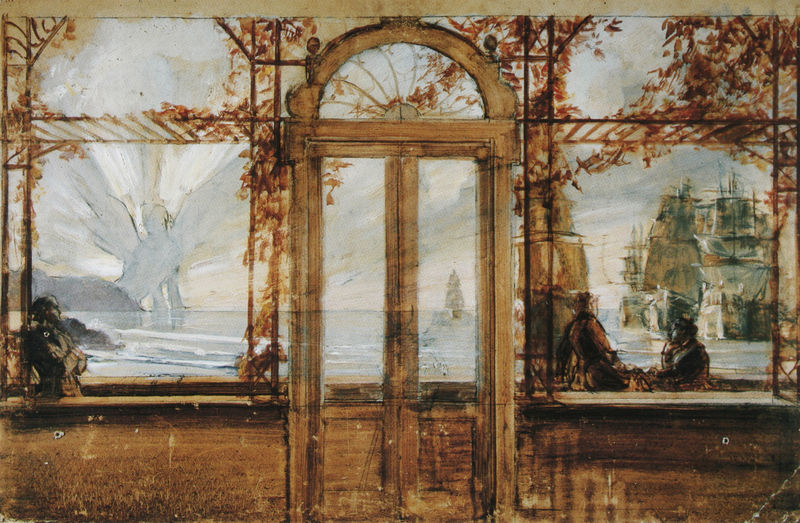
Titel: Wanddekoration
Künstler: Clara von Rappard
Standort: Bern
Institution: Kunstmuseum
Schlagwörter: baum, berg, blau, blätter, dunkel, flügel, himmel, mann, meer, wasser, wolken, aquarell, bäume, frauen, grün, menschen, ocker, see, ufer, äste, braun, fenster, frau, glas, grau, hell, hintergrund, holz, licht, männer, raum, schwarz, skizze, tür, unterhalten, weiss, ausblick, blick, haus, beige, leute, malerei, wand, architektur, rahmen, taube, türbogen, ast, ferne, horizont, horizontlinie, hügel, sonnenaufgang, weite, sonne, insel, sitzend, stehend, paar, personen, pflanzen, boot, boote, garten, ranken, aussicht, balkon, terrasse, küste, schiff, schiffe, segel, segelschiffe, wellen, bogen, passanten, studie, mast, segelschiff, mauer, türe, figuren, hafen, rundbogen, masten, luft, wein, angelehnt, warten, tor, eisen, gang, veranda, gerüst, offen, strahlen, abschied, anonymität, entwurf, löcher, ranke, efeu, sehnsucht, rotbraun, wesen, ölskizze, kletterpflanze, erscheinung, frei, kaufleute, anker, flotte, fensterblick, schemen, glastür, reben, wandbild, geflügelt, reisende, orangerie, phantasie, durchbrochen, laube, glasfront, wintergarten, repoussoir, trompe l'eil, sphinx, gouache, bogenfenster, halbbogen, rabatten, kletterpflanzen, pergola, anonym, lichterscheinung, durchlässig, abwarten, kapitäne, himmelerscheinung, lichtt, wartehalle, blick aus dem fenster, rahnem